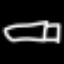
Label: pencil